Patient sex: F
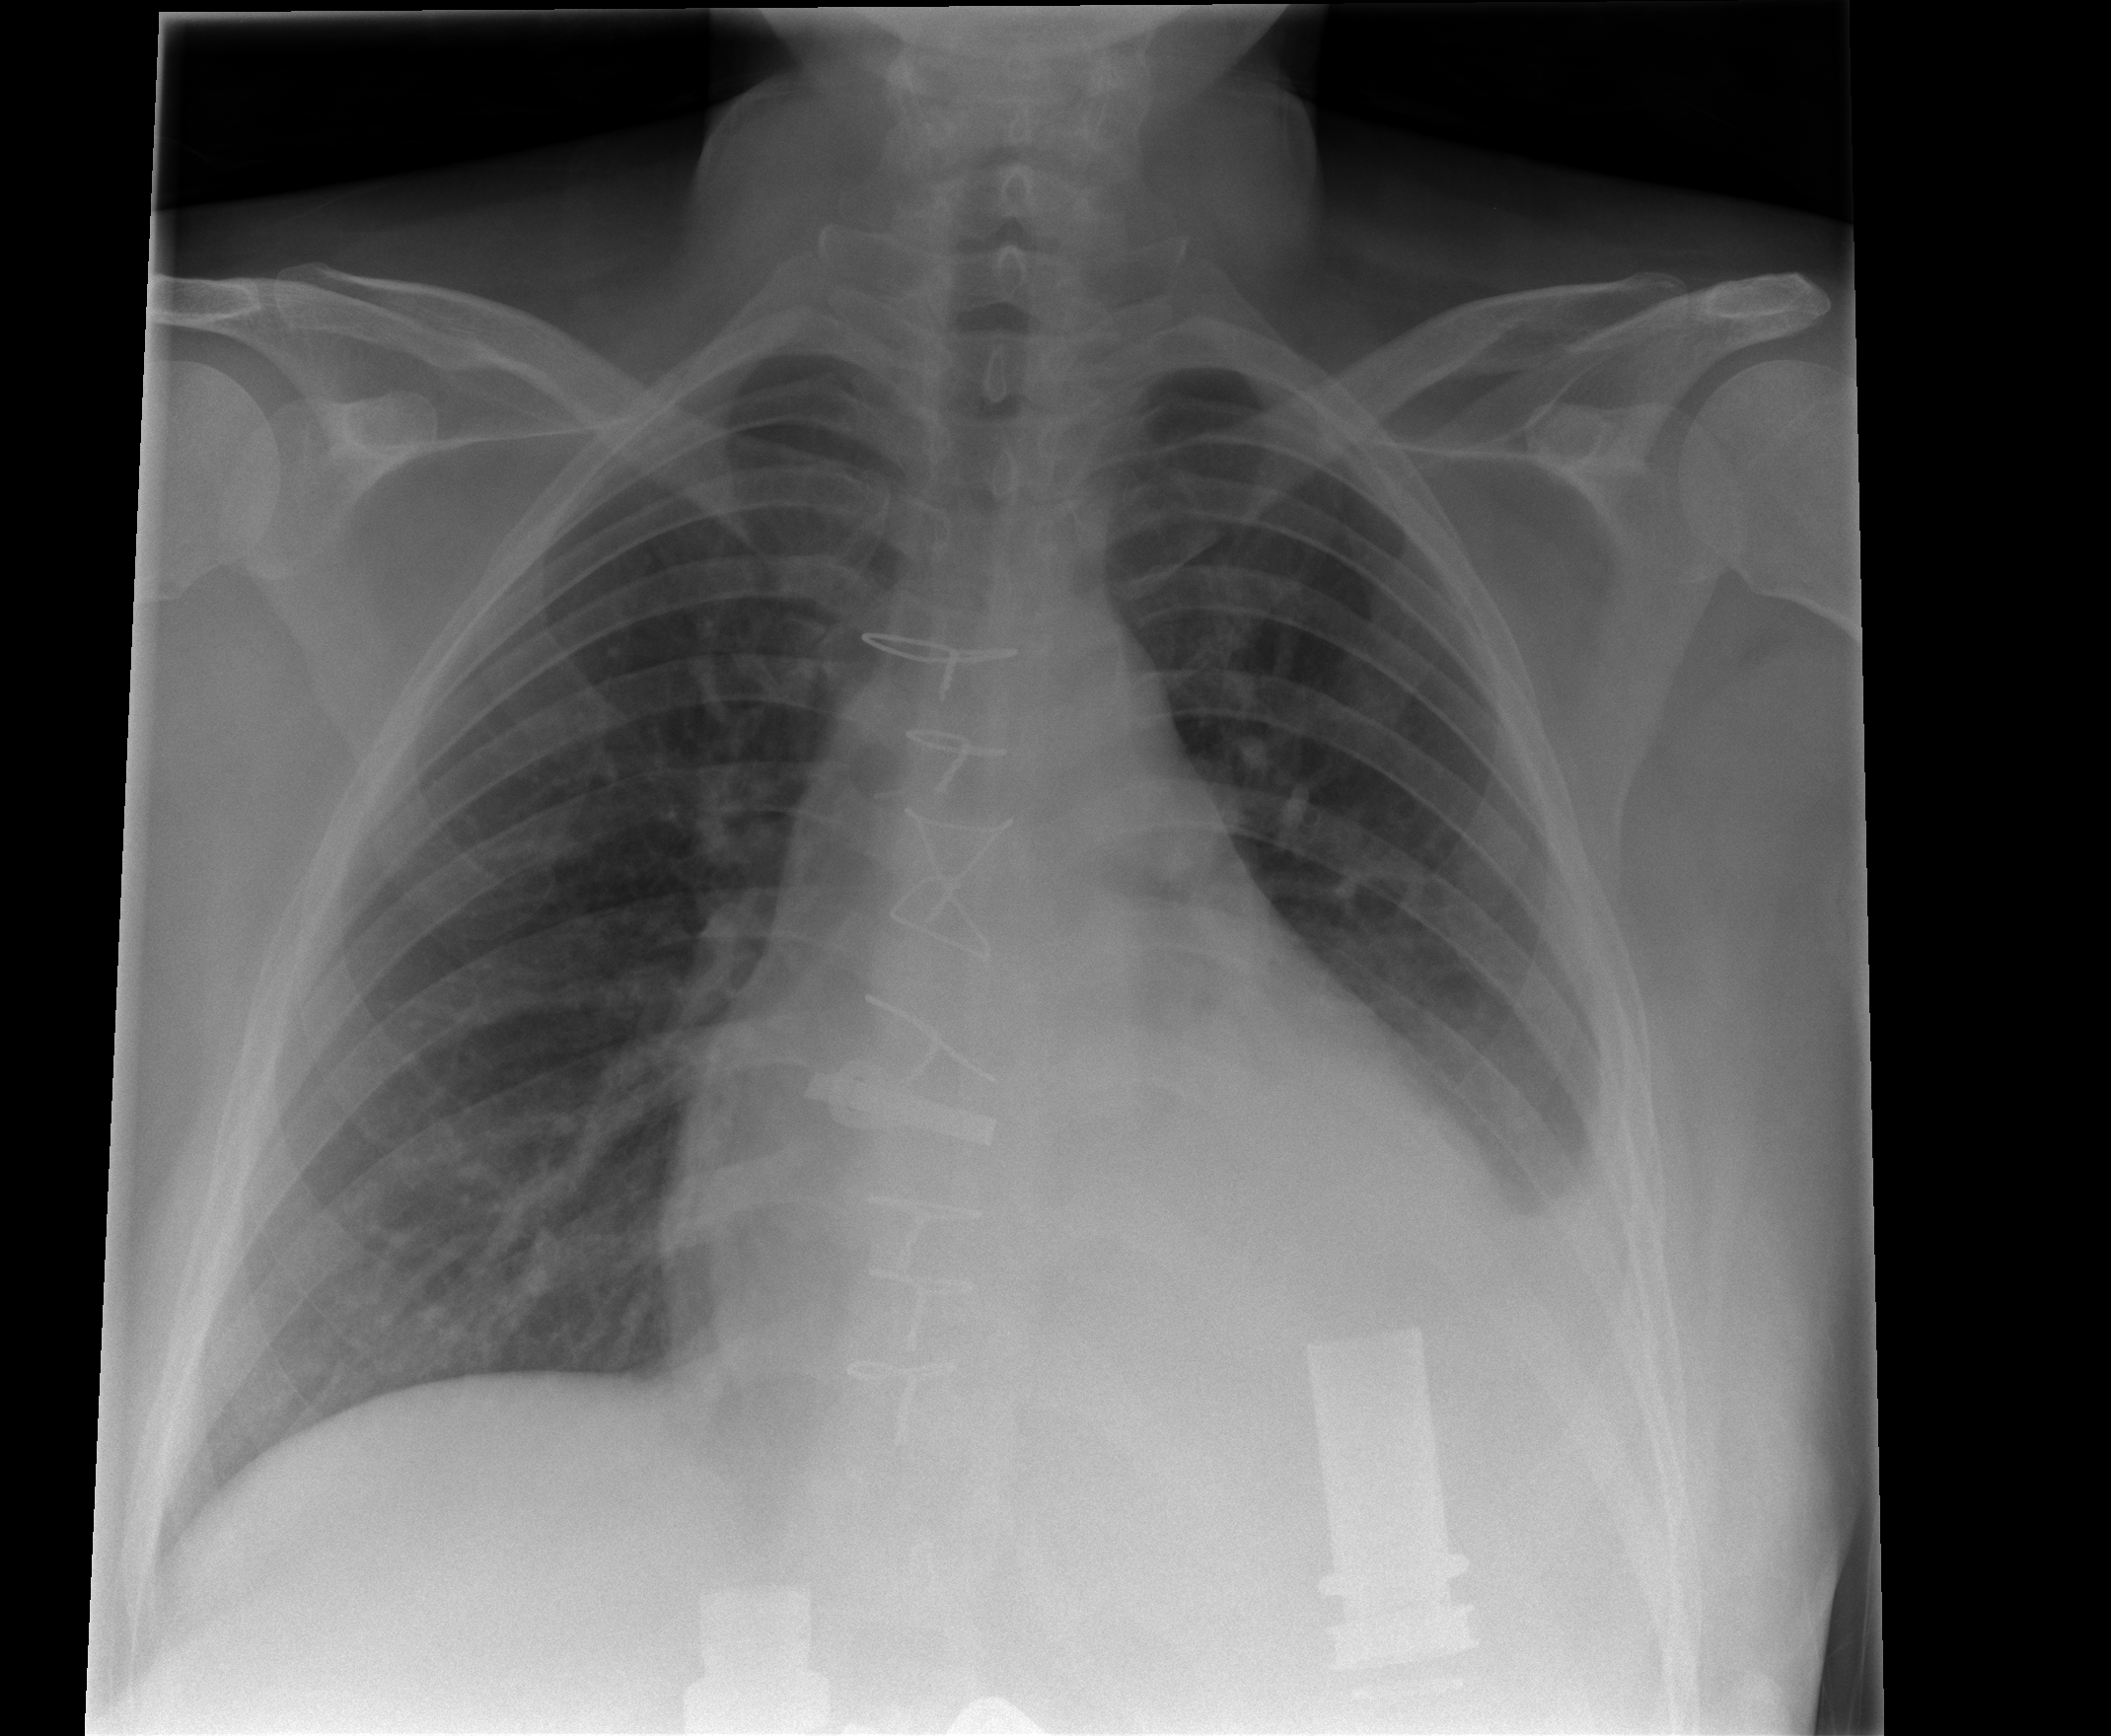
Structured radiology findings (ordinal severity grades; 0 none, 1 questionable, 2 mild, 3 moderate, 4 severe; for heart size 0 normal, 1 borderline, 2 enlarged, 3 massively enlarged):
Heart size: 2
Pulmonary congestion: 0
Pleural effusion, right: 0
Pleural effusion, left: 2
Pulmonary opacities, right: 0
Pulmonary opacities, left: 0
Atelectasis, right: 1
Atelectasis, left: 2